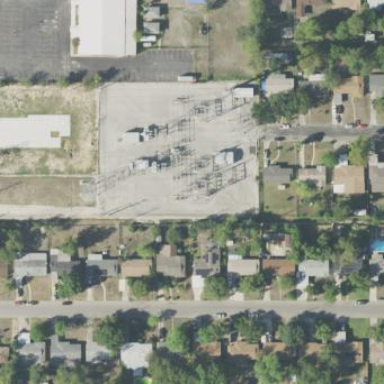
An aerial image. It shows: Distribution power substation secured by fence.